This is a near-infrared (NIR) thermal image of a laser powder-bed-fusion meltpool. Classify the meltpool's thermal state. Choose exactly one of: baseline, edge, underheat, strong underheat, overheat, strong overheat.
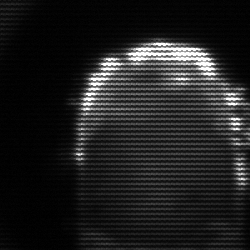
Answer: baseline